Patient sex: M
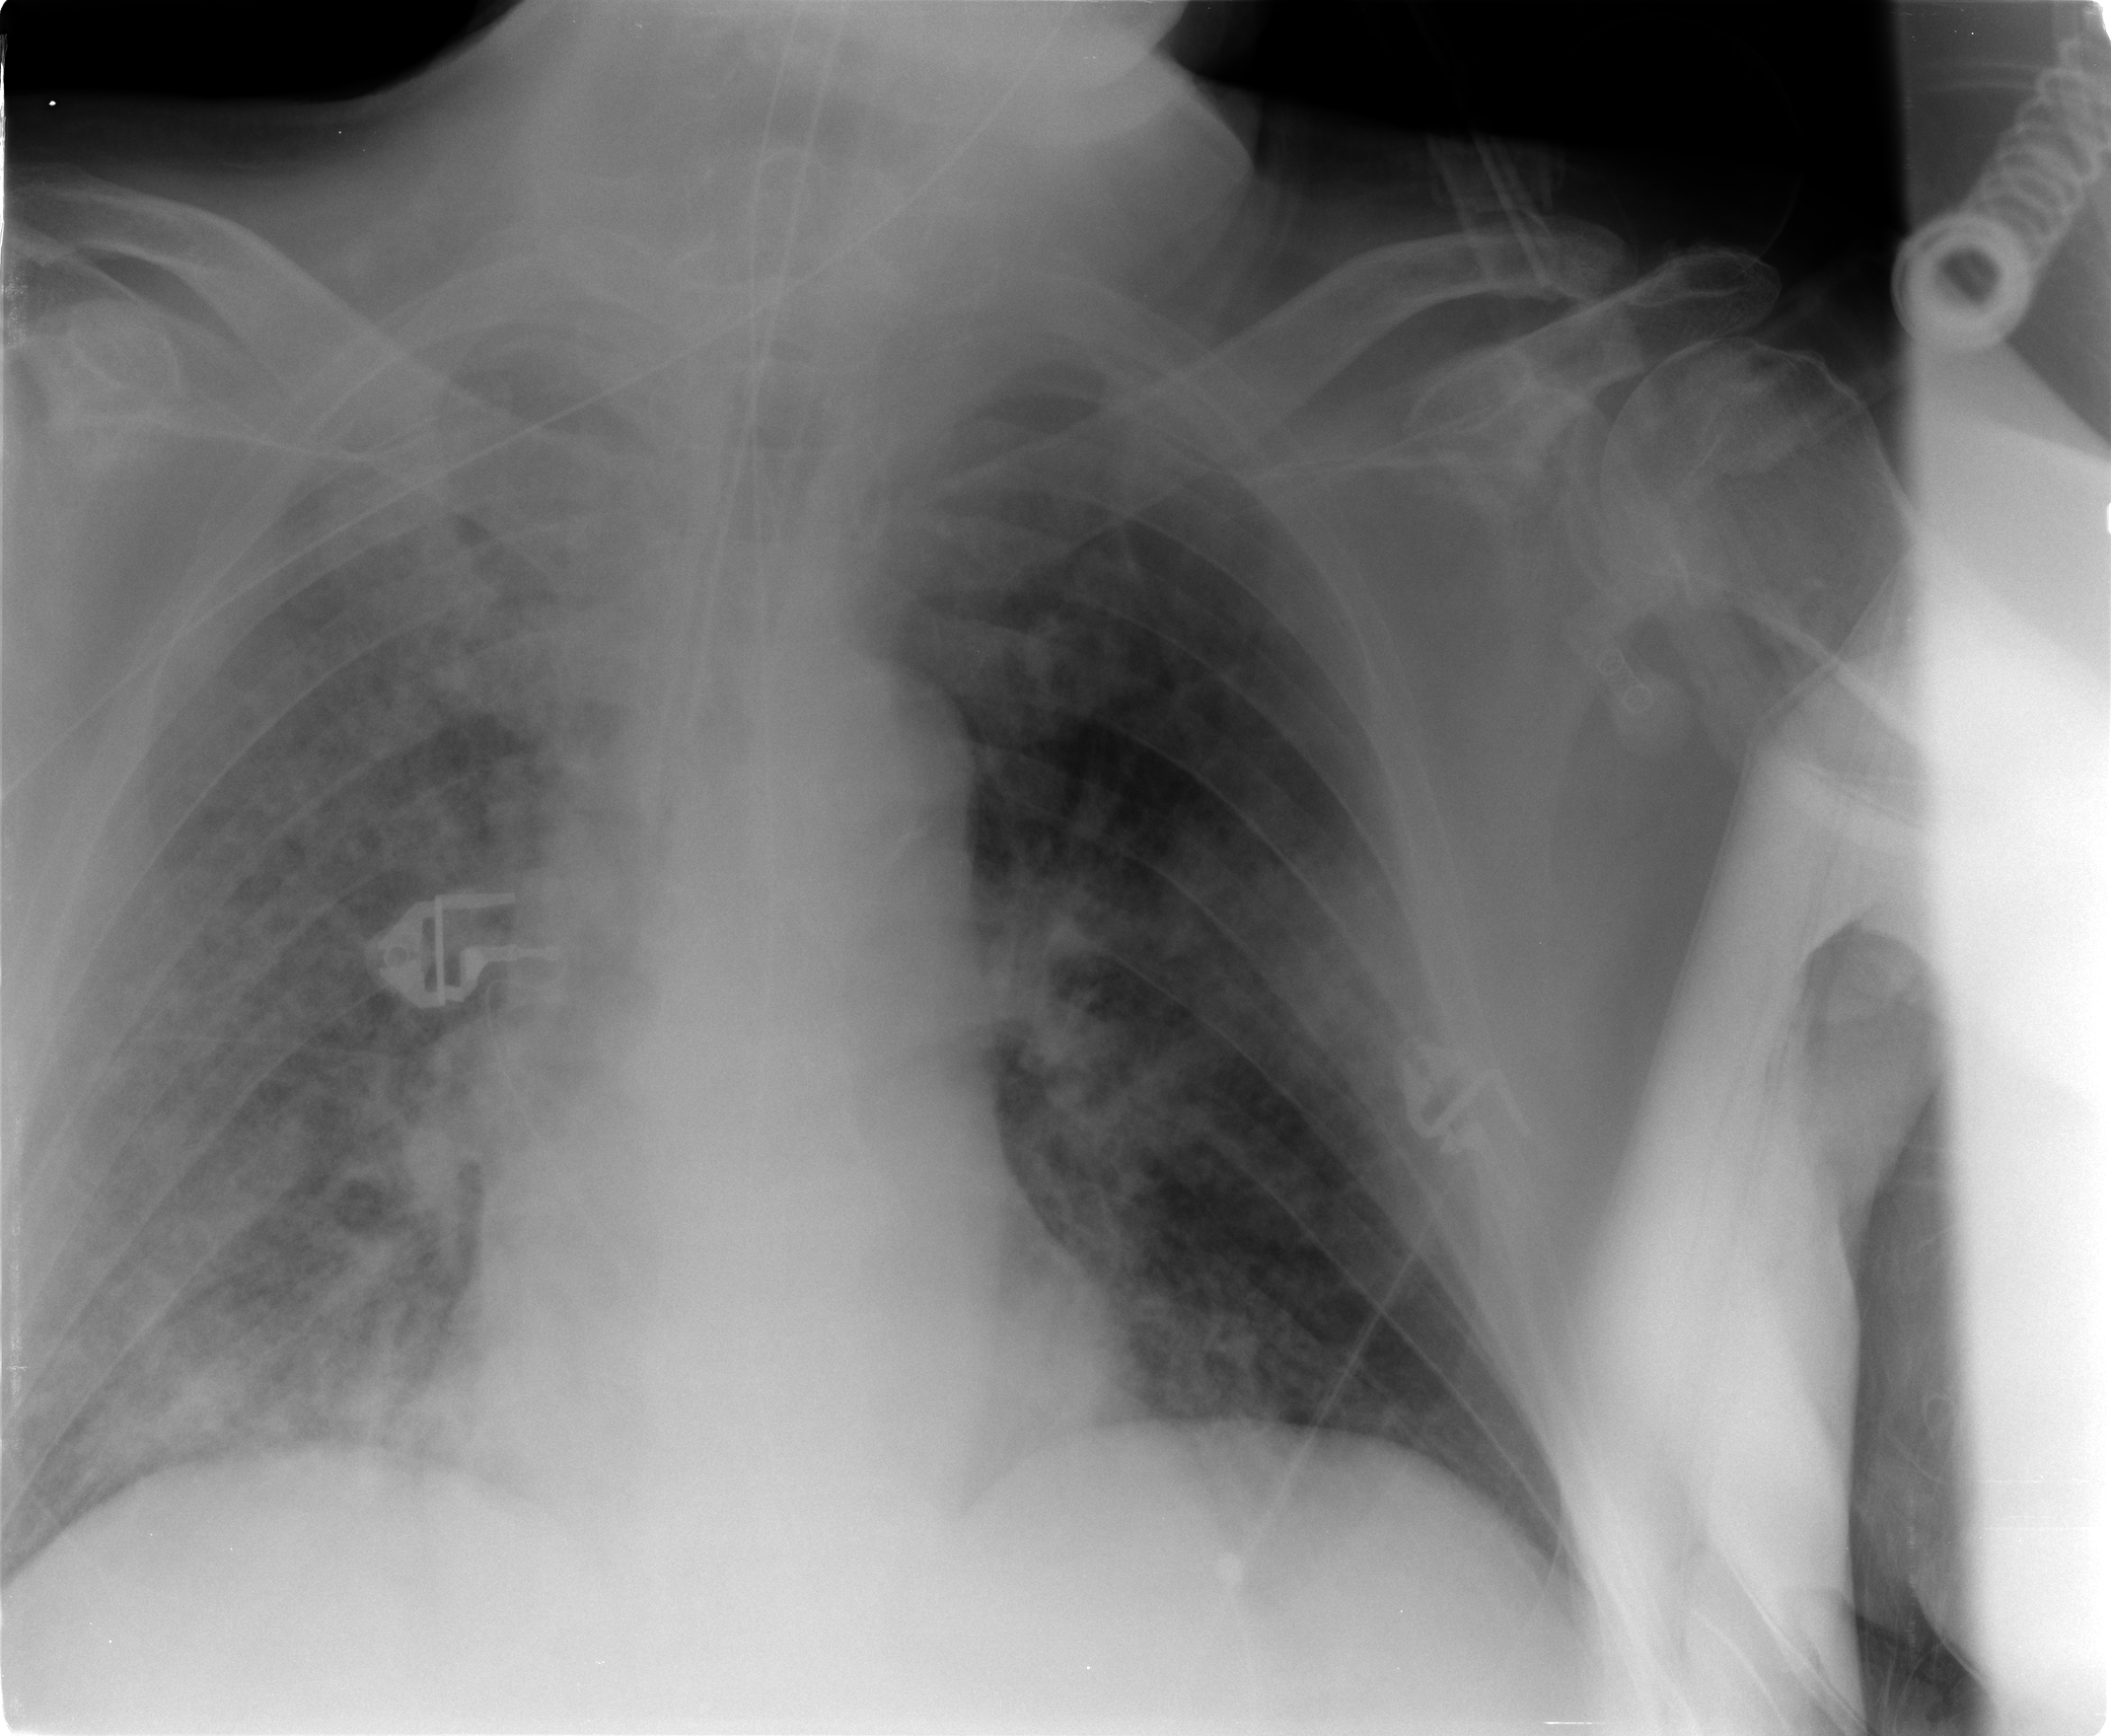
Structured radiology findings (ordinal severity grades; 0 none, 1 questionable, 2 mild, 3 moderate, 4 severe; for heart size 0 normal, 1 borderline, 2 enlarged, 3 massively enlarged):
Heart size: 0
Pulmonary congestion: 2
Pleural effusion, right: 1
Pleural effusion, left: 0
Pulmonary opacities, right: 4
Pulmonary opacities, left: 2
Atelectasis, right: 2
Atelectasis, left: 2